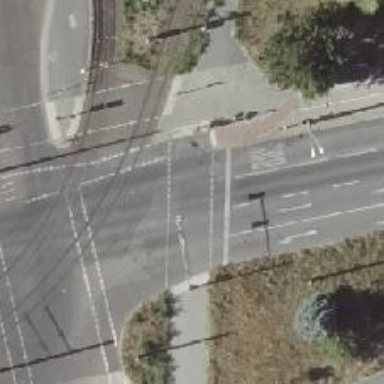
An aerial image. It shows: Tram crossing on the railway.